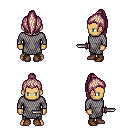
a pixel art fantasy rpg character, male body template, human, tanned skin, chain mail, teal pants, white blonde long topknot hairstyle, brown shoes, dagger, four views (front, back, left, right), 2x2 character sprite sheet, small pixel art, hard edges, no anti-aliasing